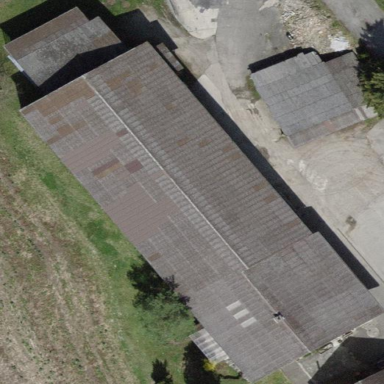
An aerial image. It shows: Barn.